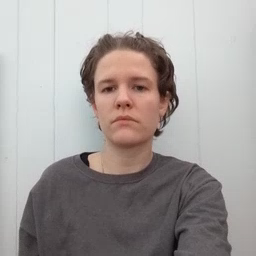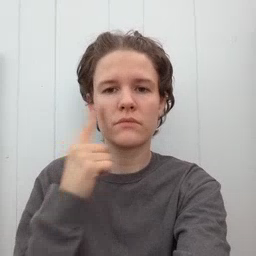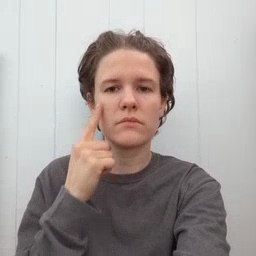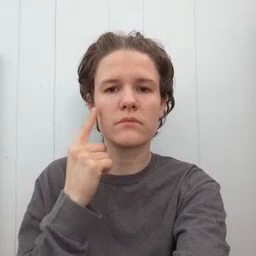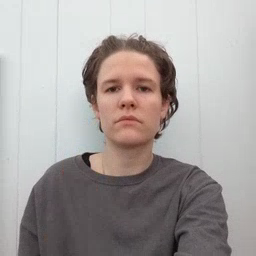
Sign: cheek